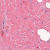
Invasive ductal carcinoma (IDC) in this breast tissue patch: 0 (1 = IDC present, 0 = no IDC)